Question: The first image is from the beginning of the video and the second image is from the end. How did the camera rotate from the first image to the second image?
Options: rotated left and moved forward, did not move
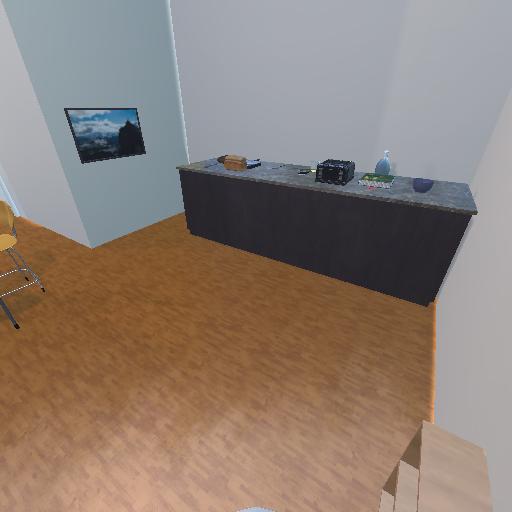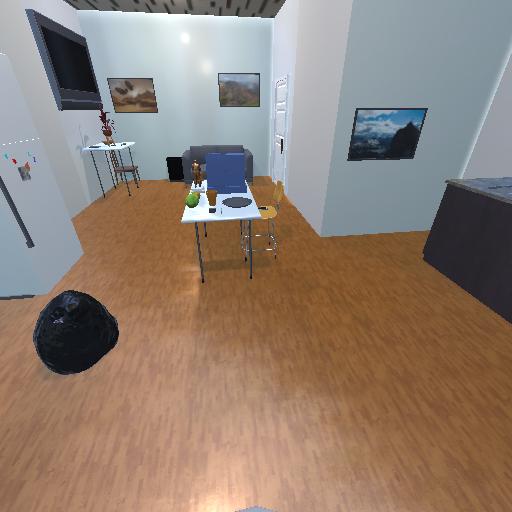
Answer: rotated left and moved forward